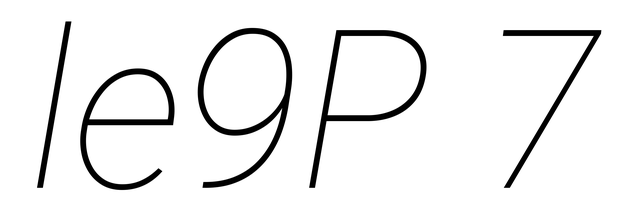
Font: Roboto-Italic_Thin_Italic